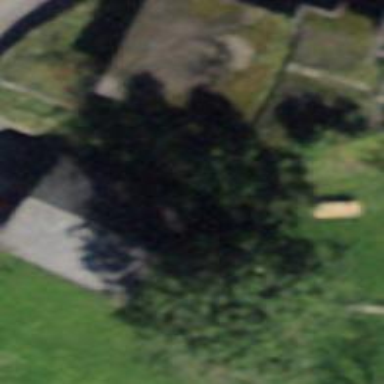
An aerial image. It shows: Garage.